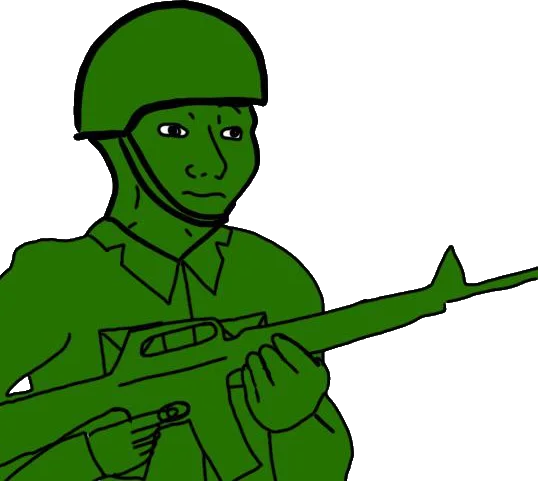
Label: 5_Objakt